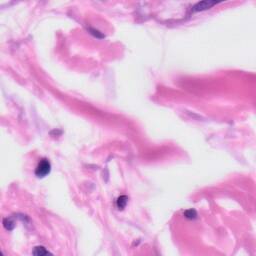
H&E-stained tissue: Skin